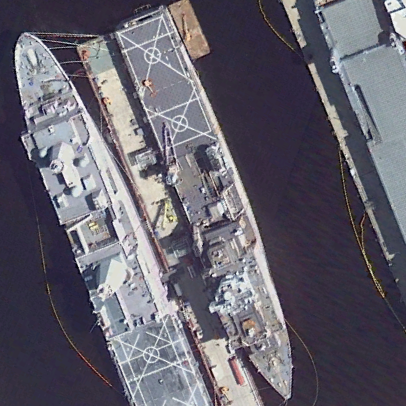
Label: combat